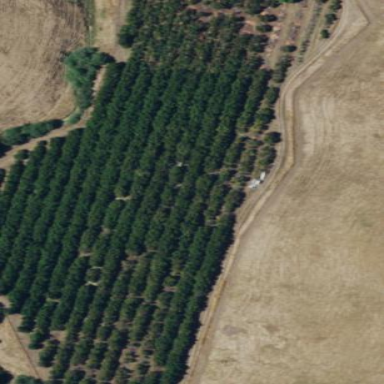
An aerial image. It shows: Orchard.